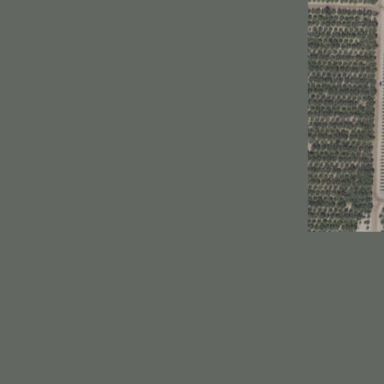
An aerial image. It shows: Almond orchard with rows of almond trees.